Field crop: maize
Growth stage: 2
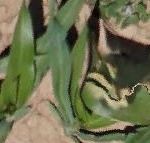
Species: maize